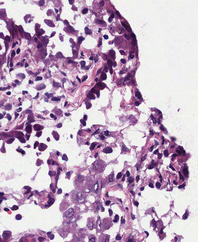
Tumor epithelial tissue: yes
Tumor-associated stroma tissue: yes
Normal tissue: no